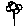
Label: flower